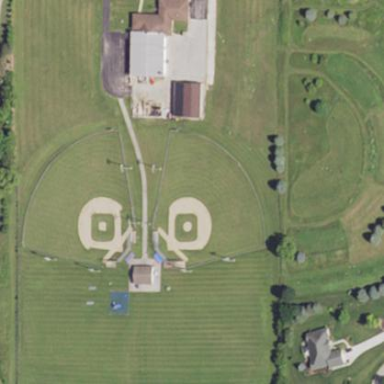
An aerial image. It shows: Baseball pitch for leisure land.